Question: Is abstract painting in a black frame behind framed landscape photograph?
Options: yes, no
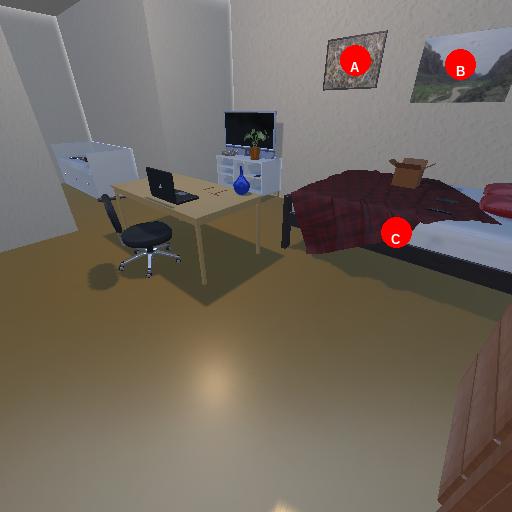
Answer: yes